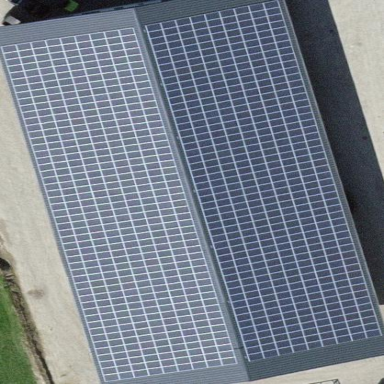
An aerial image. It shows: Solar photovoltaic panel generator.